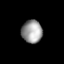
Tissue: lung
Cell type: Myeloid cells
Senescence score: 0.1977
Nuclear area (px): 465
Mean DAPI intensity: 153.714